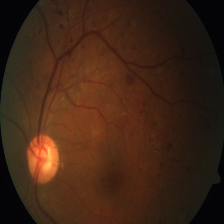
Diabetic retinopathy grade: Severe